Field crop: tomato
Growth stage: 1
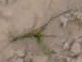
Species: cyperus